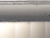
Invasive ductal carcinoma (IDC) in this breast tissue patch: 0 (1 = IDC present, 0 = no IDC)